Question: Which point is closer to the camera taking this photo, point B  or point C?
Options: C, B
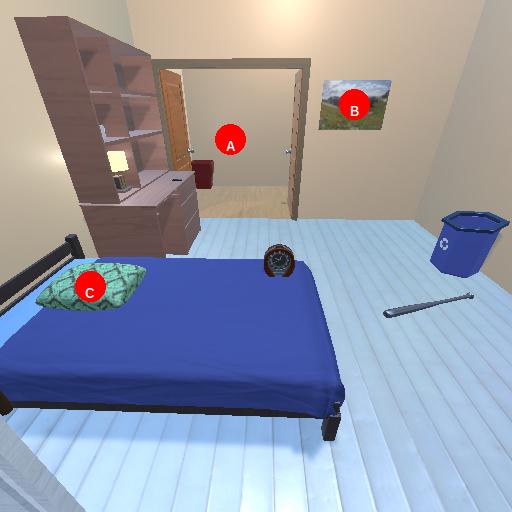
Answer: C